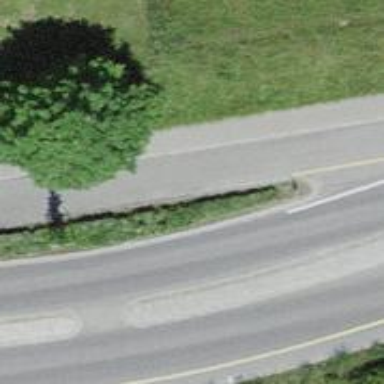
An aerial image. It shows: Primary highway with designated cycle lane.